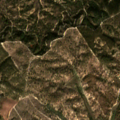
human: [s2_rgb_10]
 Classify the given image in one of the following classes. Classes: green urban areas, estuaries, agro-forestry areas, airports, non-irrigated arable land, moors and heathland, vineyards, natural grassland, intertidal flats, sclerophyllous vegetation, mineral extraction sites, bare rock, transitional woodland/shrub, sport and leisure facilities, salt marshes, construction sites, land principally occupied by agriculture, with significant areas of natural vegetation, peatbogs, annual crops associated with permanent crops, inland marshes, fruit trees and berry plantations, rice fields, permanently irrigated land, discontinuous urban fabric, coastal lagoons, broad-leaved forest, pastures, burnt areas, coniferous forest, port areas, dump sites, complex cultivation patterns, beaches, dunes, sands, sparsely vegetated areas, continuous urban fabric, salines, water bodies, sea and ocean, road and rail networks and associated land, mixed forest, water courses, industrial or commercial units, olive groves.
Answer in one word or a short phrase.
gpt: broad-leaved forest, transitional woodland/shrub